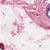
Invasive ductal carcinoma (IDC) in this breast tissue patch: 0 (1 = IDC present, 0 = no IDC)